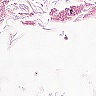
Metastatic tissue present: no